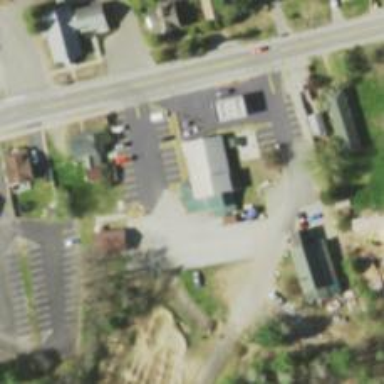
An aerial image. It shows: Convenience shop.